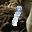
Label: 1